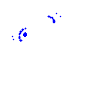
Particle: proton